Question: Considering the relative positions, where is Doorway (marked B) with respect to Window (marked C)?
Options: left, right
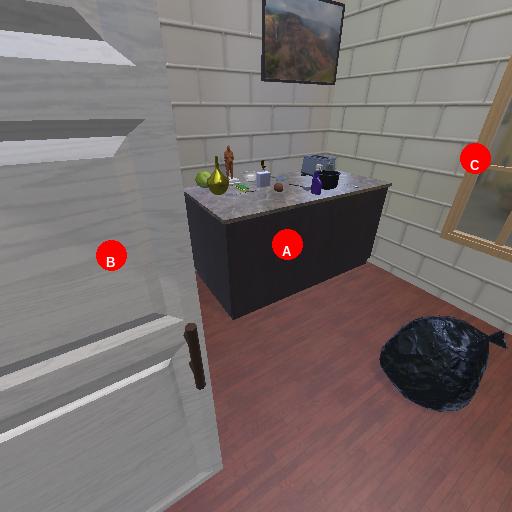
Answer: left